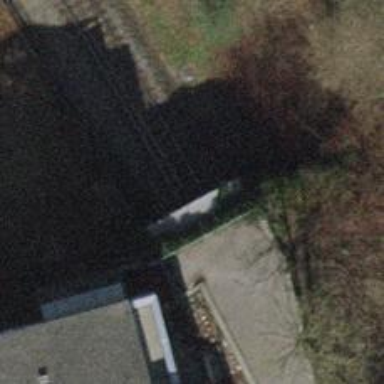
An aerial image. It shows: Single-track electrified railway with contact line.